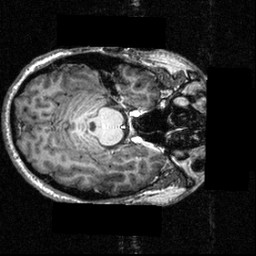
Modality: T1w
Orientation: axial
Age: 25
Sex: male
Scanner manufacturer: siemens
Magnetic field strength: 3.951 T
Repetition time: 1.5 s
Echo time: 0.00335 s